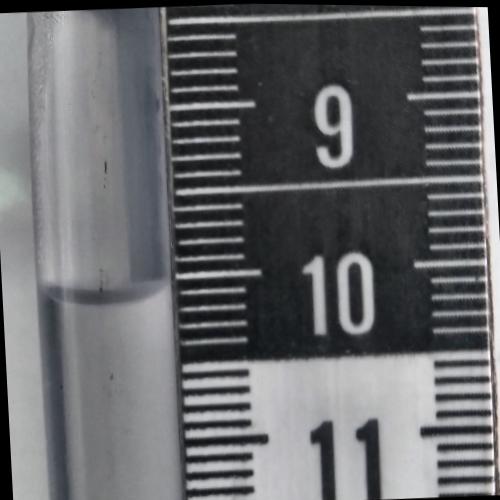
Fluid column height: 10.1 cm